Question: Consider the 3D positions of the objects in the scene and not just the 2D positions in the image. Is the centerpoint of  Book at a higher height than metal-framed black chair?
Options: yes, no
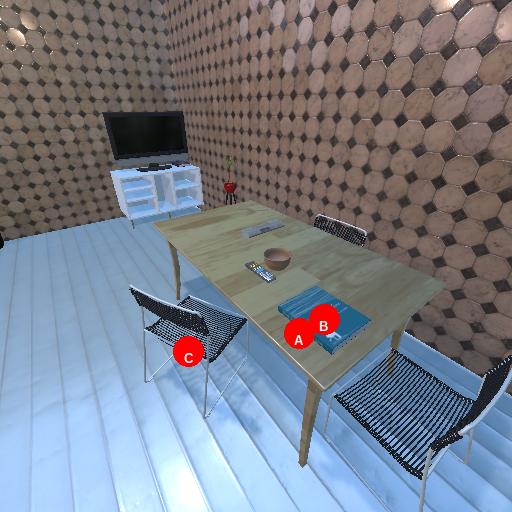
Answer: yes